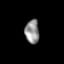
Tissue: skin
Cell type: T cells
Senescence score: 0.2768
Nuclear area (px): 328
Mean DAPI intensity: 146.543